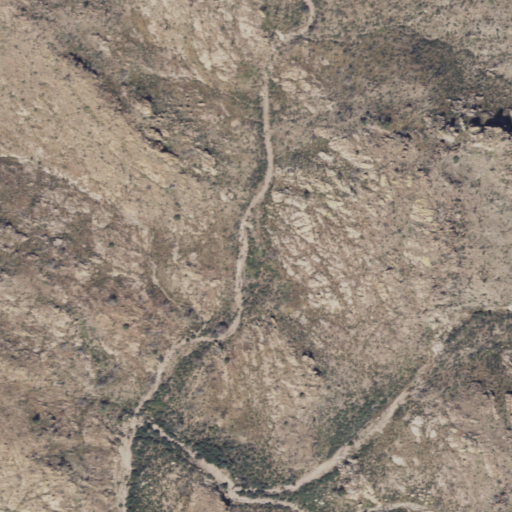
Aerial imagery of valley in Arizona named Brads Canyon containing only grassland